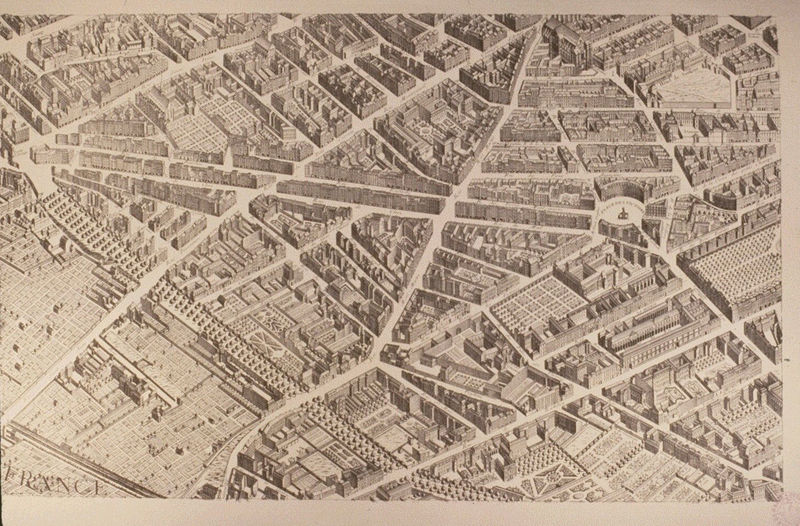
Titel: Place des Victoires
Standort: Paris
Institution: Plan Turgot
Schlagwörter: baum, weiß, bäume, stadt, braun, frankreich, grau, paris, schwarz, skizze, strasse, säule, zeichnung, dach, gebäude, haus, park, schloss, wiese, beige, architektur, signatur, felder, häuser, wege, wiesen, kreis, rund, garten, helldunkel, statue, schrift, ecke, modell, ansicht, fassaden, ort, perspektive, dächer, mauer, allee, vergilbt, hof, platz, sepia, vogelperspektive, querformat, symmetrie, hoch, aufsicht, foto, fotografie, luftaufnahme, oben, photographie, stadtansicht, straßen, stern, draufsicht, linear, kreuzung, druck, schwarz-weiß, stich, revolution, bleistift, friedhof, napoleon, topografie, rom, photo, aufschrift, karte, alleen, mauern, obelisk, urban, richtung, beete, plan, gärten, achse, achsen, absolutismus, block, kreisel, niedrig, vogelschau, monument, grundriss, boulevard, chausee, haussmann, umbau, häuserblock, siegessäule, planstadt, plätze, stadtplan, wohnblock, häuserzeilen, luftbild, wohnblöcke, stadtplanung, sternförmig, tangenten, straßenzüge, baumreihen, grundstücke, strassenverlauf, viertel, avenue, blöcke, kreuzungen, geografie, champs elysee, rome, parks, häuserreihen, france, boulevards, hypothenuse, häuserblocks, place de la concorde, ansich, rue, concorde, aussich, place, florence, blocks, isometrischer plan, arc de triumph, champs elysse, haussman, housmann, prachtstraßen, victoires, häuserblöcke, siegesstraße, chausseee, zusamen, stadtmodel, ansiht, place de l'étoile